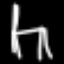
Label: chair